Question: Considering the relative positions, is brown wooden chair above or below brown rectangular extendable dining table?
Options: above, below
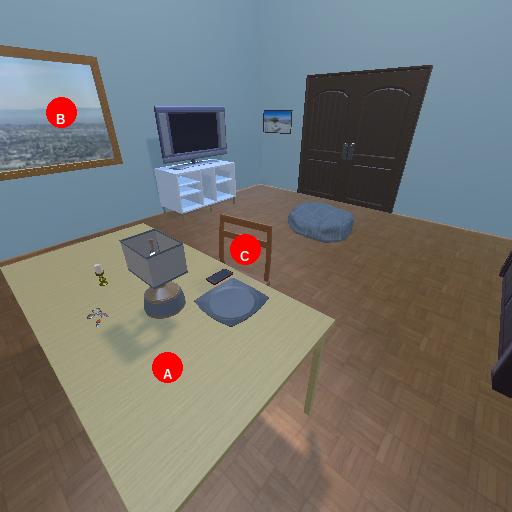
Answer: above